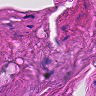
Metastatic tissue present: no